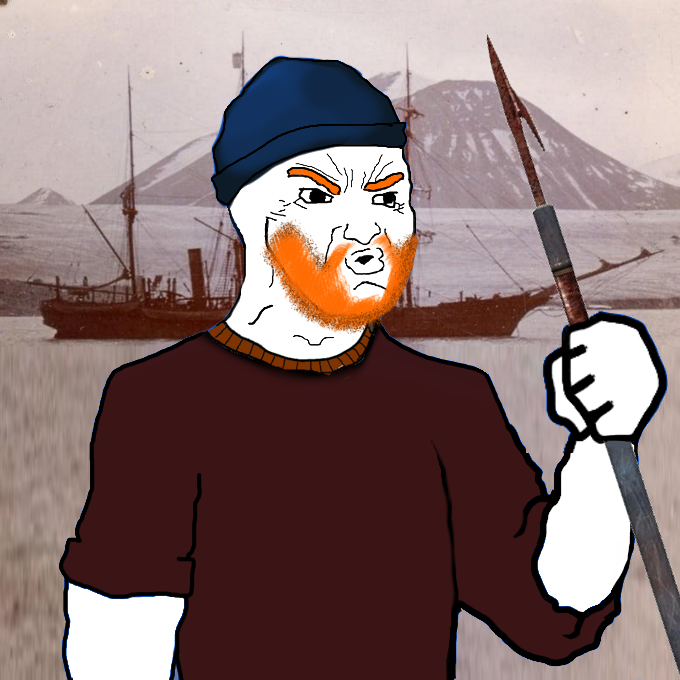
Label: 5_Hooker